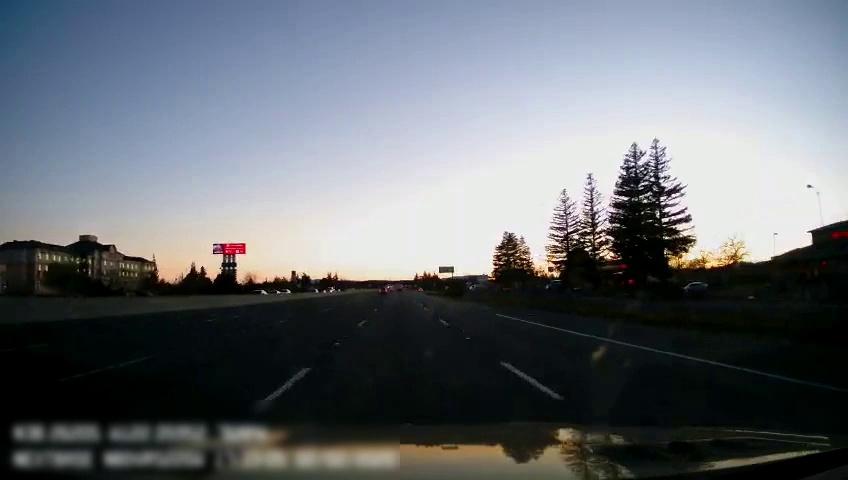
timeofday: Day
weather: Sunny
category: Drivable Space
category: Vehicles | Car
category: Vehicles | SUV
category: Vehicles | Truck
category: Vehicles | Car
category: Vehicles | Truck
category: Lanes | Current Lane
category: Lanes | Alternate Lane
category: Lanes | Alternate Lane
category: Lanes | Current Lane
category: Lanes | Alternate Lane
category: Lanes | Alternate Lane
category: Traffic | Signs